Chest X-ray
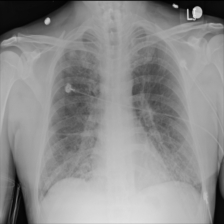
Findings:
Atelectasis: negative
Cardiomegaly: negative
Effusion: negative
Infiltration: positive
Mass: negative
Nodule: negative
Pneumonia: negative
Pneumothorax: negative
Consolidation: negative
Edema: negative
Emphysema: negative
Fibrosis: negative
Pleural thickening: negative
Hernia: negative